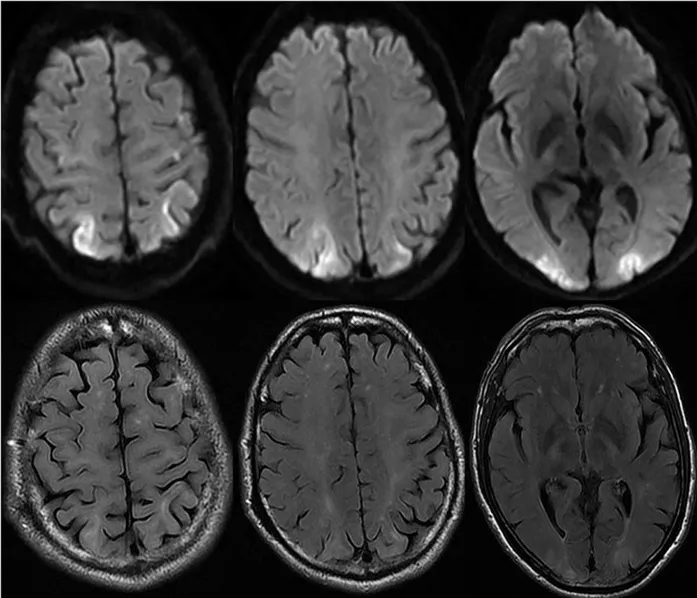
Brain magnetic resonance imaging on the second day after onset. Brain MRI showed diffusion restriction in diffusion-weighted imaging (DWI) and hyperintensity of fluid-attenuated inversion recovery (FLAIR) in the bilateral parieto-occipital lobe on the second day after onset.
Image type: radiology (mri)